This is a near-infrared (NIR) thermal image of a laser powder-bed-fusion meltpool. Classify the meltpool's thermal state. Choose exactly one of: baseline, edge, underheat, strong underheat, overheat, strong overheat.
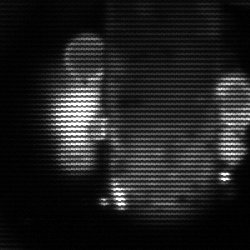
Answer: strong underheat